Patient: sex M, age 37
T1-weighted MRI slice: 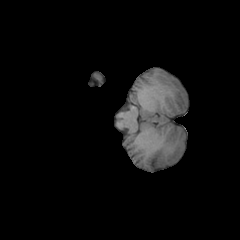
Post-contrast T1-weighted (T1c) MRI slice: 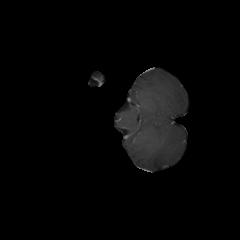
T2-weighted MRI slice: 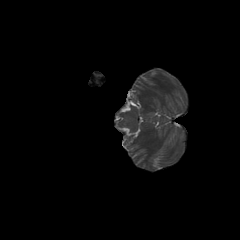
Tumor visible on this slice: no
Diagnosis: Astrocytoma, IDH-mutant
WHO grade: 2